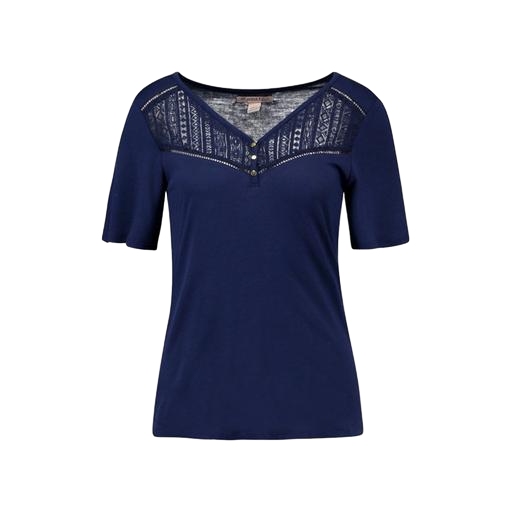
lace-yoke t-shirt, short-sleeve top only macy, blue t-shirt only macy, white background